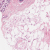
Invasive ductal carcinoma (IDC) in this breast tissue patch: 0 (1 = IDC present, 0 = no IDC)